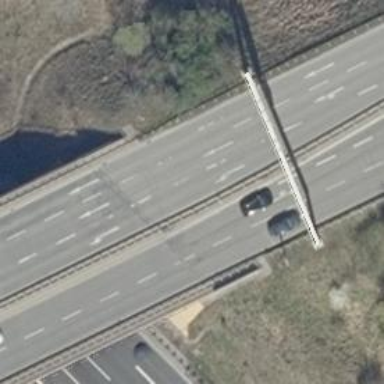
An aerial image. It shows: Asphalt bridge for motor vehicles on primary highway.